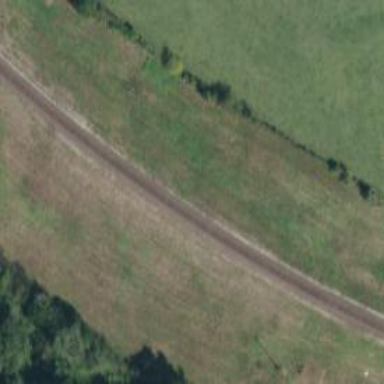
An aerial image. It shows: Railway track.